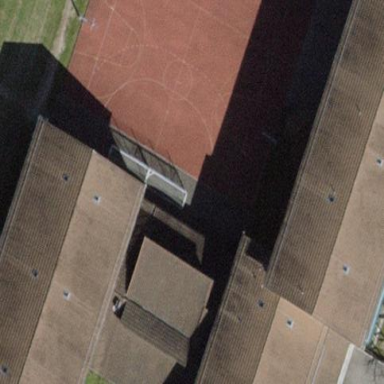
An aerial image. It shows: School building.